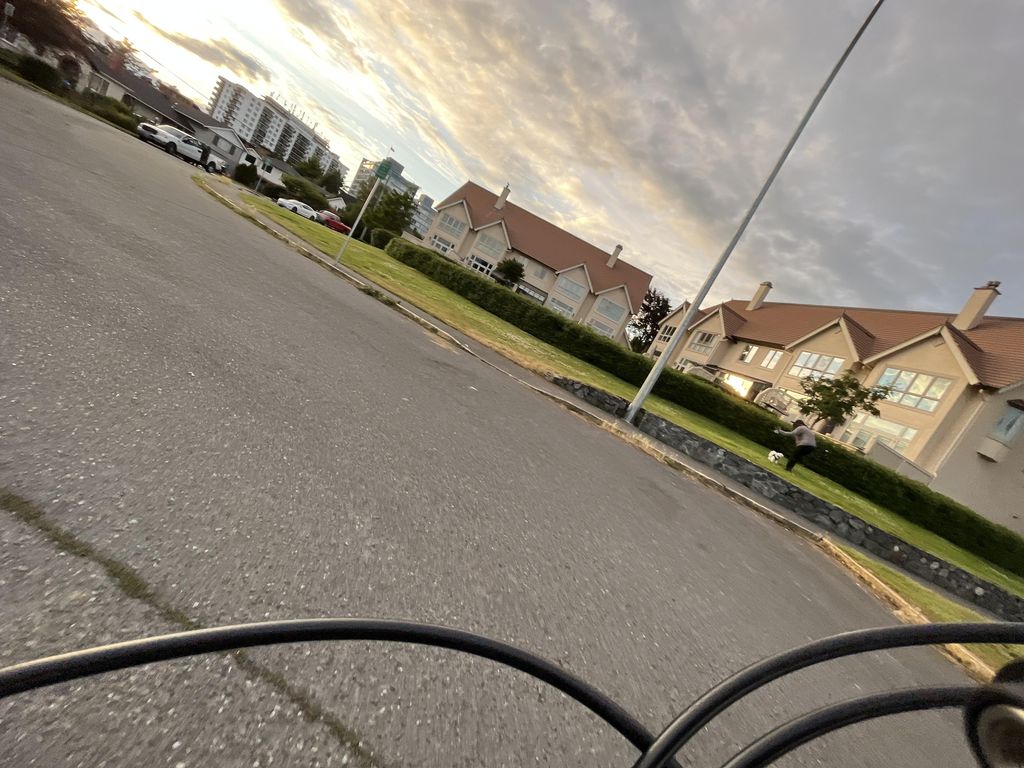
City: victoria